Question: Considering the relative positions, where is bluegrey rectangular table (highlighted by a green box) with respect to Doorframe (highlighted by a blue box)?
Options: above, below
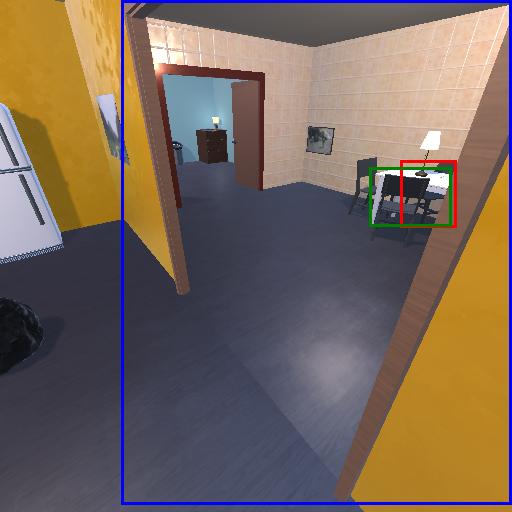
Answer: above